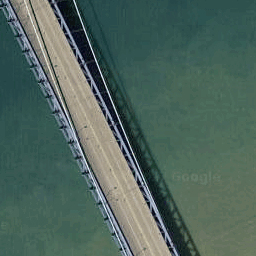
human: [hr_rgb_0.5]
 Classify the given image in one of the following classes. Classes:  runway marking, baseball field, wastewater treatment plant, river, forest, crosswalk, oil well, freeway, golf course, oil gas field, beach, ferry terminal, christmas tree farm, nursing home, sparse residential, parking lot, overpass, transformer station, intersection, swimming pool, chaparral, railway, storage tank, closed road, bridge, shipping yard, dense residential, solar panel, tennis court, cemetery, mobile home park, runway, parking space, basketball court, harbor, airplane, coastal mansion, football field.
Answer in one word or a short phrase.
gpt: bridge